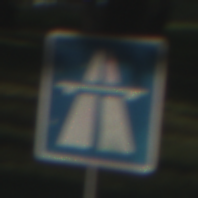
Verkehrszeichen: Autobahn
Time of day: MorningAfternoon
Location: Outdoor (Nature)
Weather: Clear
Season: NotSpecified
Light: Natural